Aerial crown-view tile of a tropical tree (Barro Colorado Island, Panama), acquired 20250414:
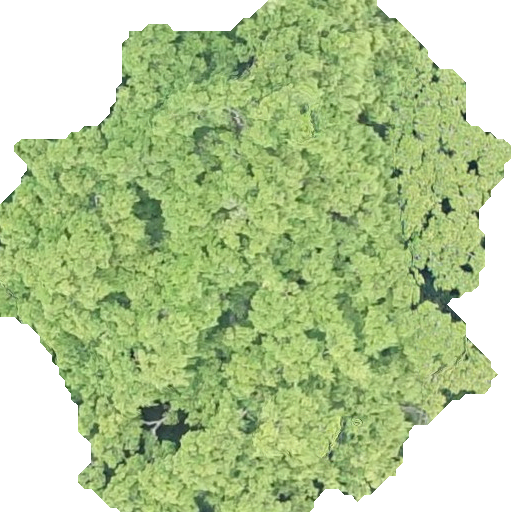
Species: Brosimum alicastrum
GBIF accepted scientific name: Brosimum alicastrum
Crown area: 302.883 m²